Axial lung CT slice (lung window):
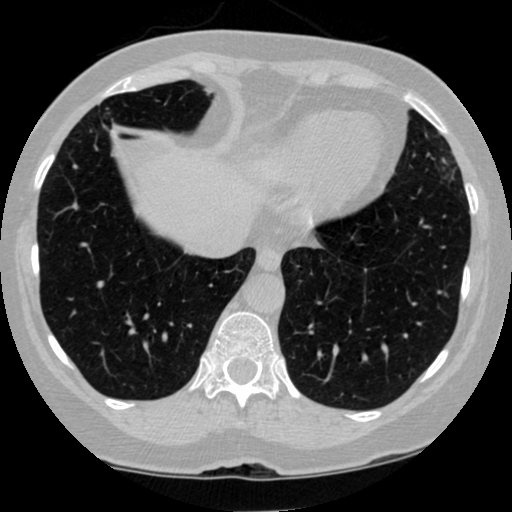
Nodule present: no